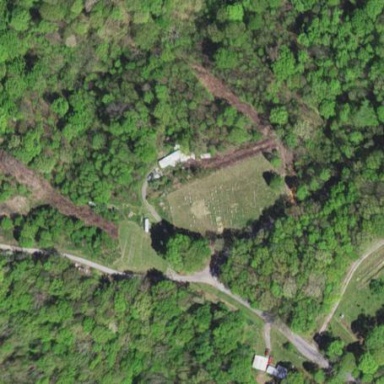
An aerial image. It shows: Graveyard.